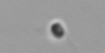
Label: nanoplankton_mix